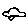
Label: car